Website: macys
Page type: billing-address
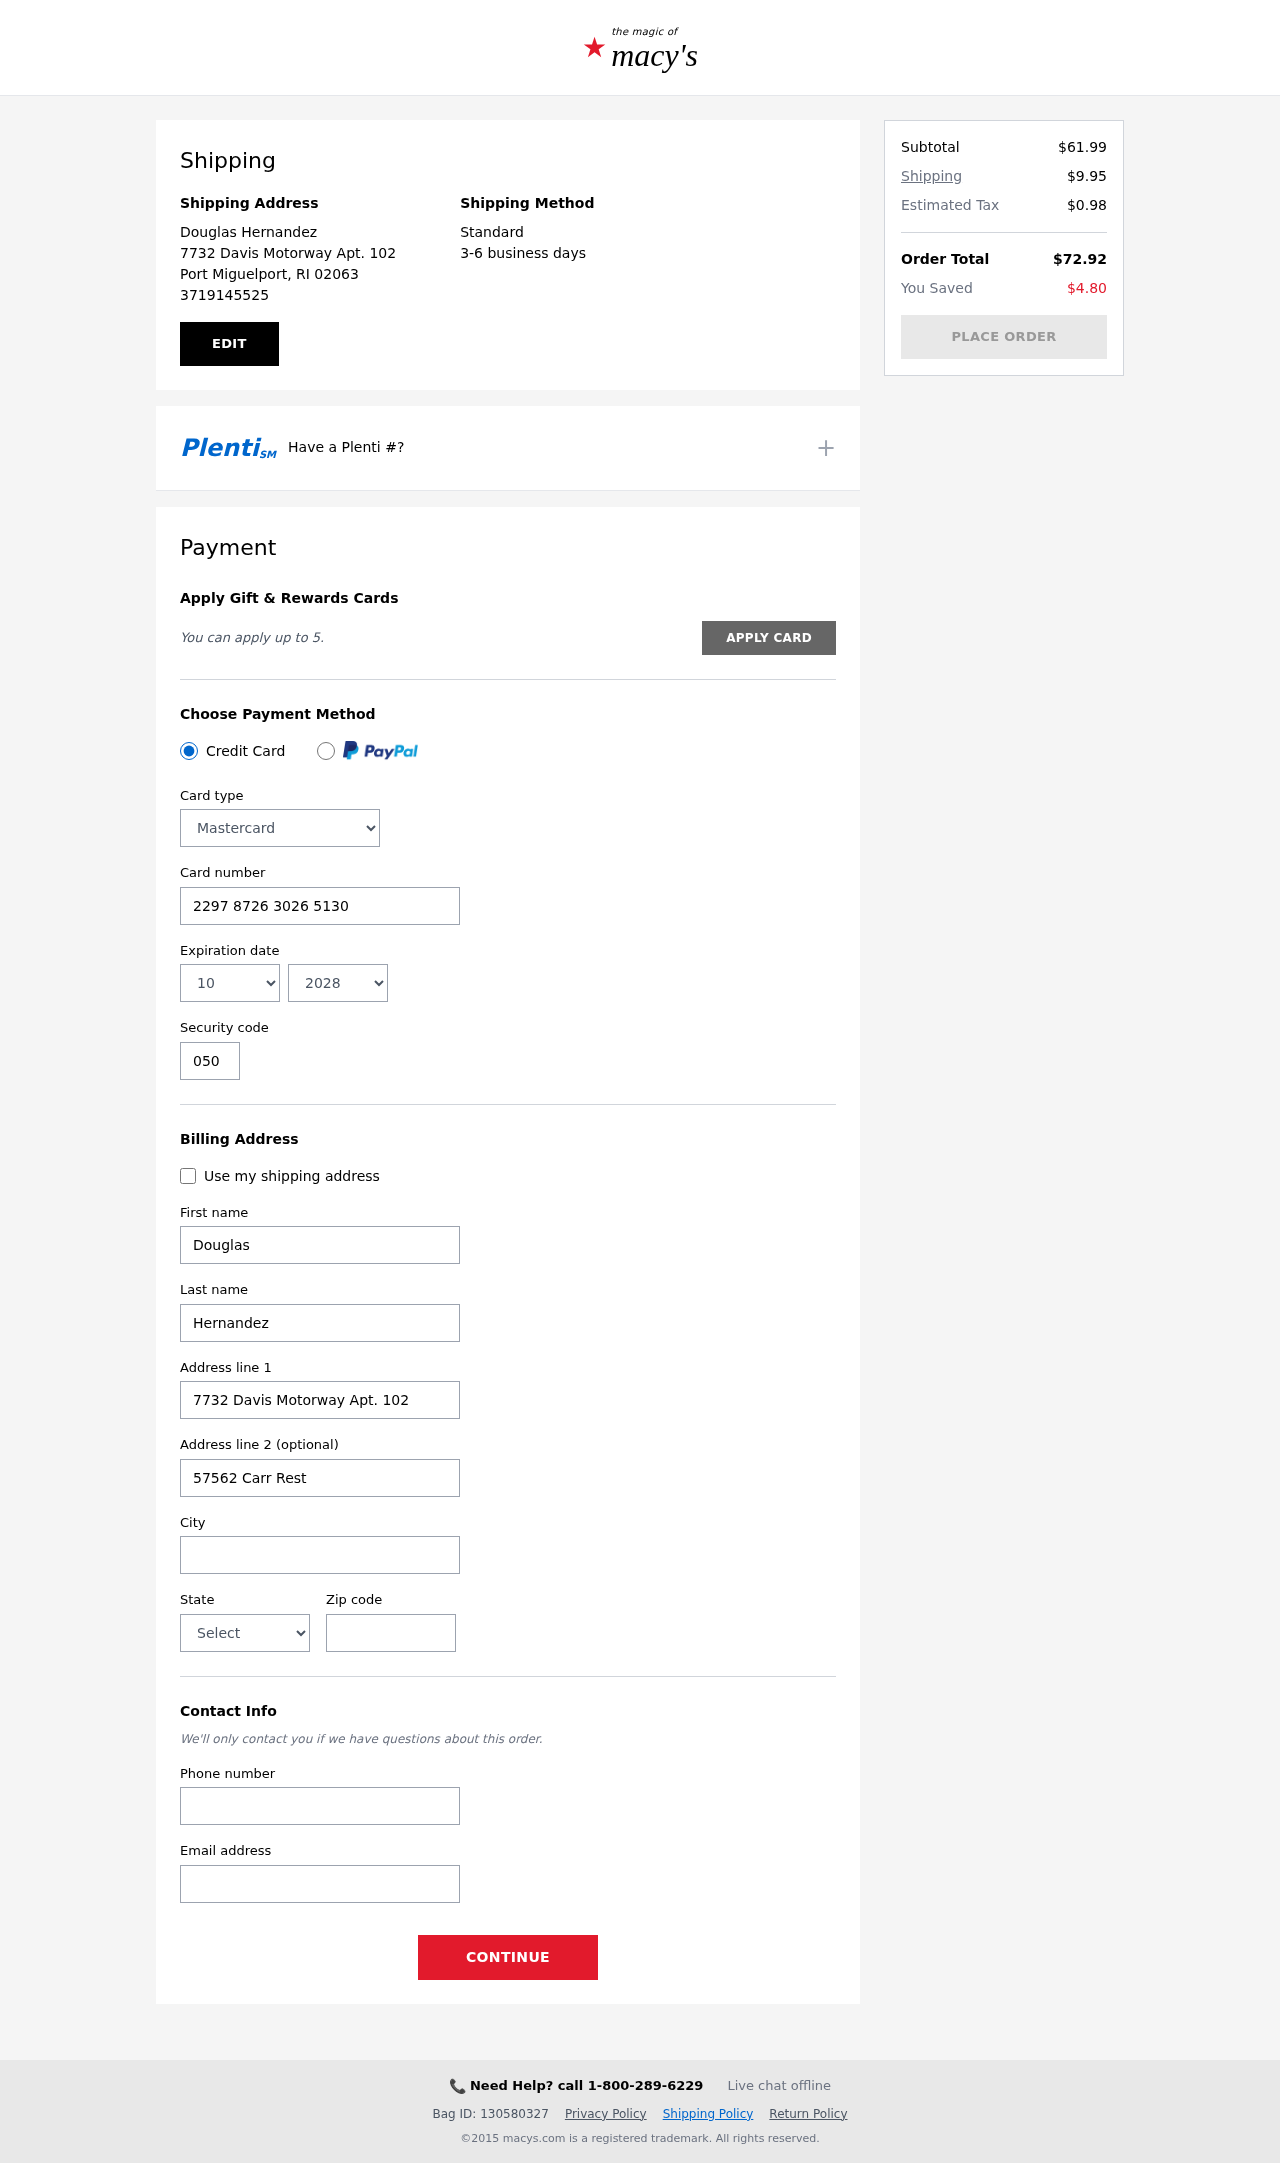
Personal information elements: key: PII_CARD_CVV
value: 050
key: PII_CARD_EXPIRY_MONTH
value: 10
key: PII_CARD_EXPIRY_YEAR
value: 28
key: PII_CARD_NUMBER
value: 2297 8726 3026 5130
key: PII_CARD_TYPE
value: Mastercard
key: PII_CITY
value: Port Miguelport
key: PII_CITY_STATE_ZIP
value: Port Miguelport, RI 02063
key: PII_EMAIL
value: dhernandez@hotmail.com
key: PII_FIRSTNAME
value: Douglas
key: PII_FULLNAME
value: Douglas Hernandez
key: PII_LASTNAME
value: Hernandez
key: PII_PHONE
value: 3719145525
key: PII_POSTCODE
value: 02063
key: PII_STATE
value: Rhode Island
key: PII_STREET
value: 7732 Davis Motorway Apt. 102
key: PII_STREET2
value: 57562 Carr Rest Suite 508
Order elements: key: ORDER_SUBTOTAL
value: $61.99
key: ORDER_SHIPPING_COST
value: $9.95
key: ORDER_TAX
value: $0.98
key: ORDER_TOTAL
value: $72.92
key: ORDER_SAVINGS
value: $4.80